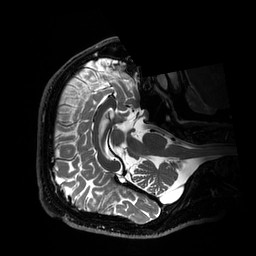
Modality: T2w
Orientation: axial